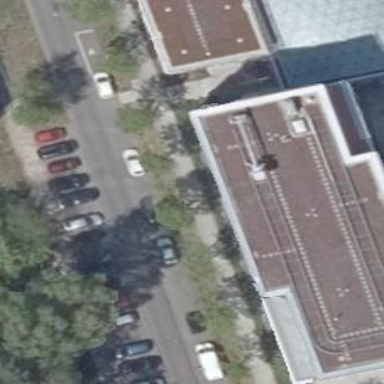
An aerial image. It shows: Commercial building.